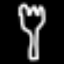
Label: fork